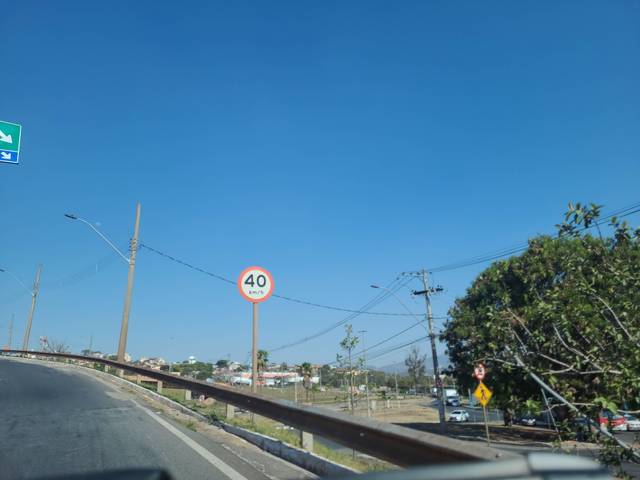
Region: Brazil
Coordinates: -19.938, -44.029